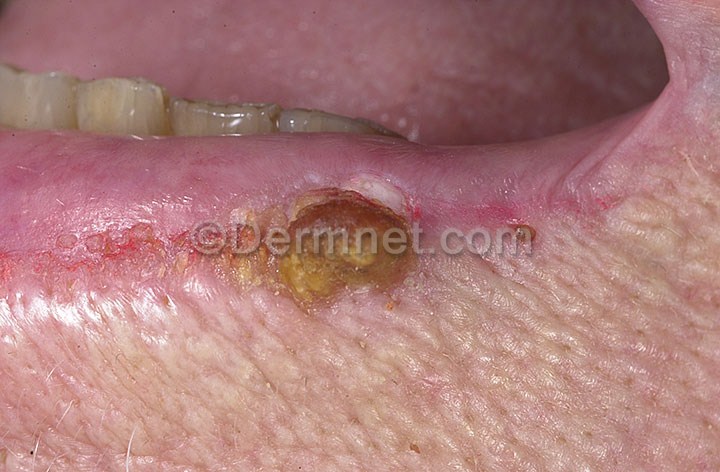
Disease: Actinic Keratosis Basal Cell Carcinoma and other Malignant Lesions